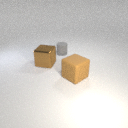
large brown rubber cube in front of large brown metal cube